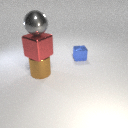
large gray metal sphere above large brown metal cylinder